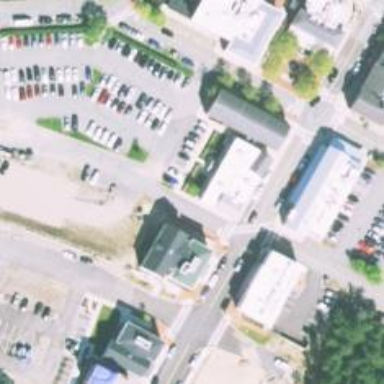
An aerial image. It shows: Parking space.